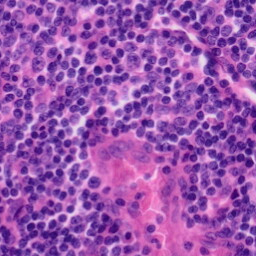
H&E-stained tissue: Tonsil